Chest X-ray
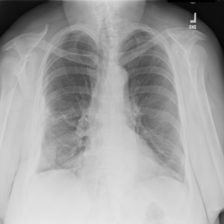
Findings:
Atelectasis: negative
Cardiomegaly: negative
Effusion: negative
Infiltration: negative
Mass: negative
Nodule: negative
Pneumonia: negative
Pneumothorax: negative
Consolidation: negative
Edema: negative
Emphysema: negative
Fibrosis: negative
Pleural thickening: negative
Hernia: negative